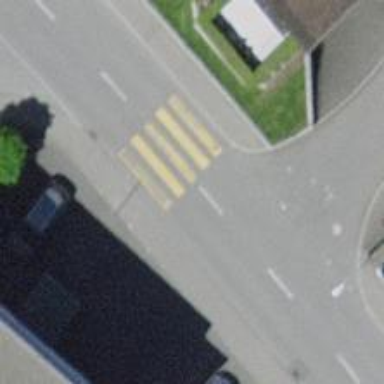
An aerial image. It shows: Uncontrolled zebra crossing on the road.